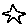
Label: star